Question: Versions:
Hadoop: 2.0.0-cdh4.3.1
HBase: 0.94.6-cdh4.3.1
I am running cloudera quick start vm, Here is my little remote HBase Java client(HbaseClient.java), all it does is:
'''
public static void main(String[] args) throws IOException {
Configuration config = HBaseConfiguration.create();
HTable table = new HTable(config, "s1");
System.out.println(table.getTableName());
}
'''
When I run my java client, I get this error:
'''
log4j:WARN No appenders could be found for logger (org.apache.hadoop.metrics2.lib.MutableMetricsFactory).
log4j:WARN Please initialize the log4j system properly.
log4j:WARN See http://logging.apache.org/log4j/1.2/faq.html#noconfig for more info.
2013-08-25 00:01:56.684 java[39082:1703] Unable to load realm info from SCDynamicStore
Exception in thread "main" org.apache.hadoop.hbase.client.NoServerForRegionException: Unable to find region for s1,,99999999999999 after 10 tries.
at org.apache.hadoop.hbase.client.HConnectionManager$HConnectionImplementation.locateRegionInMeta(HConnectionManager.java:980)
at org.apache.hadoop.hbase.client.HConnectionManager$HConnectionImplementation.locateRegion(HConnectionManager.java:885)
at org.apache.hadoop.hbase.client.HConnectionManager$HConnectionImplementation.locateRegionInMeta(HConnectionManager.java:987)
at org.apache.hadoop.hbase.client.HConnectionManager$HConnectionImplementation.locateRegion(HConnectionManager.java:889)
at org.apache.hadoop.hbase.client.HConnectionManager$HConnectionImplementation.locateRegion(HConnectionManager.java:846)
at org.apache.hadoop.hbase.client.HTable.finishSetup(HTable.java:271)
at org.apache.hadoop.hbase.client.HTable.<init>(HTable.java:211)
at org.apache.hadoop.hbase.client.HTable.<init>(HTable.java:170)
at com.***************.api.HBaseClient.main(HBaseClient.java:24)
'''
I debugged through the code, it's hard to find whether the client is using my hbase-site.xml in resources folder or not. I even put wrong format content in hbase-site.xml, Java client is getting the same error. So I think it's not using it. Isn't resources folder part of the CLASSPATH? Is there any way to check if the hbase-site.xml gets used, if not used, how to get my client to use it.

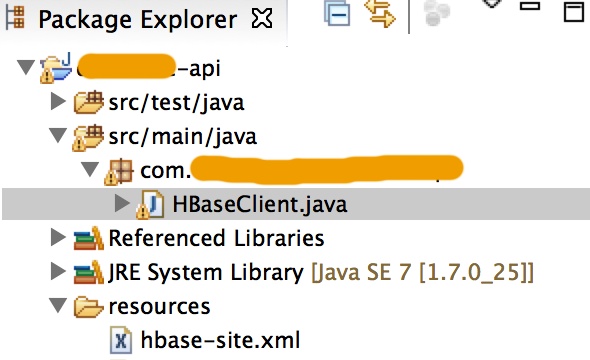
Answer: First put your configuration files,meaning core-site.xml hbase-site.xml hdfs-site.xml, in src/main/resources et make this a source folder (under eclipse right click on the folder -> Build Path -> Use as source folder)
Then try this code
'''
public class HbaseConfig {
private static final Logger LOG = LoggerFactory.getLogger(HbaseConfig.class);
public static org.apache.hadoop.conf.Configuration getHHConfig() {
Configuration conf = HBaseConfiguration.create();
InputStream confResourceAsInputStream = conf.getConfResourceAsInputStream("hbase-site.xml");
int available = 0;
try {
available = confResourceAsInputStream.available();
} catch (Exception e) {
//for debug purpose
LOG.debug("configuration files not found locally");
} finally {
IOUtils.closeQuietly(confResourceAsInputStream);
}
if (available == 0 ) {
conf = new Configuration();
conf.addResource("core-site.xml");
conf.addResource("hbase-site.xml");
conf.addResource("hdfs-site.xml");
}
return conf;
}
}
'''
Finally in your code
'''
public static void main(String[] args) throws IOException {
Configuration config = HbaseConfig.getHHConfig();
HTable table = new HTable(config, "s1");
System.out.println(table.getTableName());
}
'''